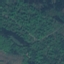
Label: Forest